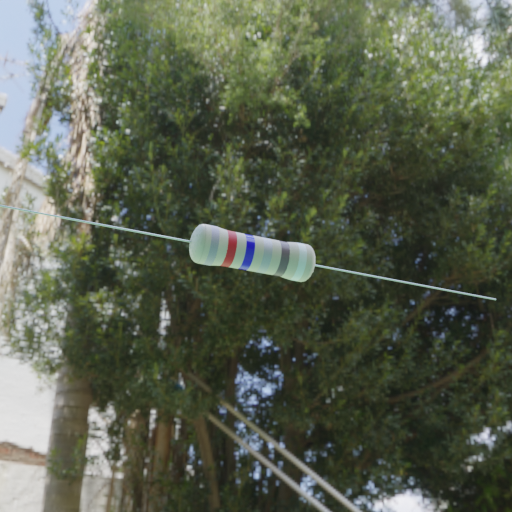
Resistor colour bands (in order): silver, red, blue, silver, gray, white